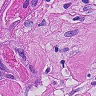
Metastatic tissue present: yes